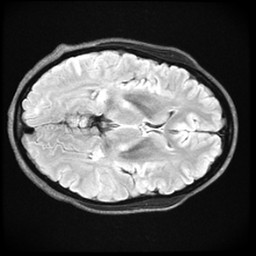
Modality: FLAIR
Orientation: axial
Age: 28
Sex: female
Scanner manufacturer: ge
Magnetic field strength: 3 T
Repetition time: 11 s
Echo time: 0.1497 s